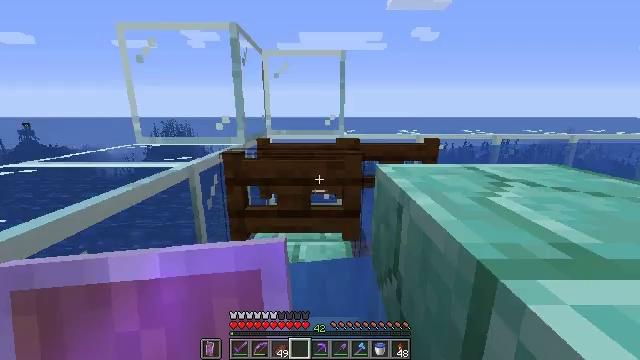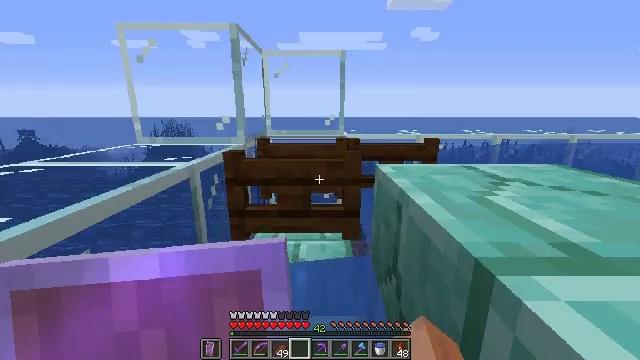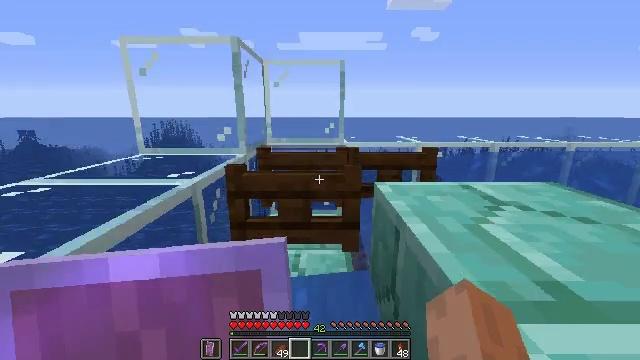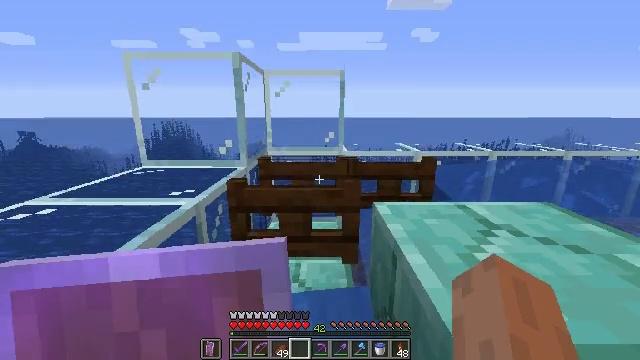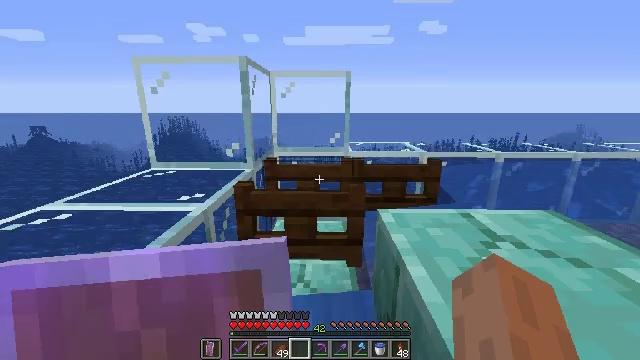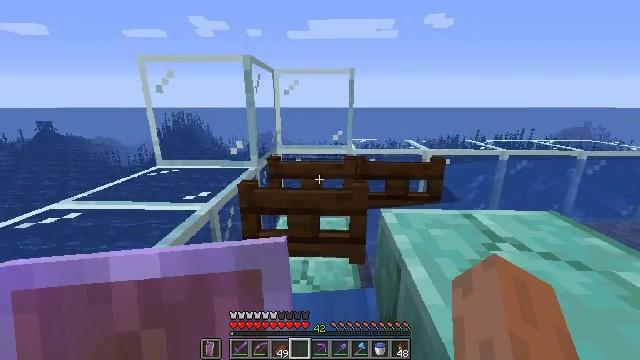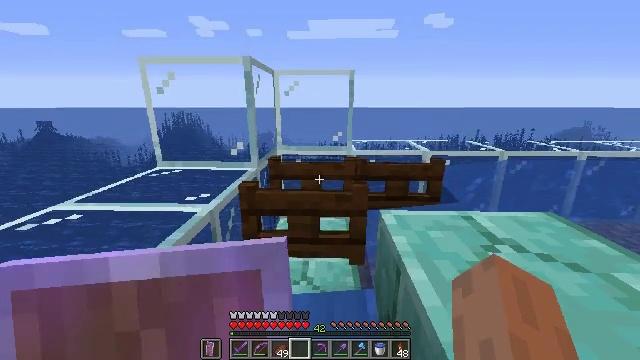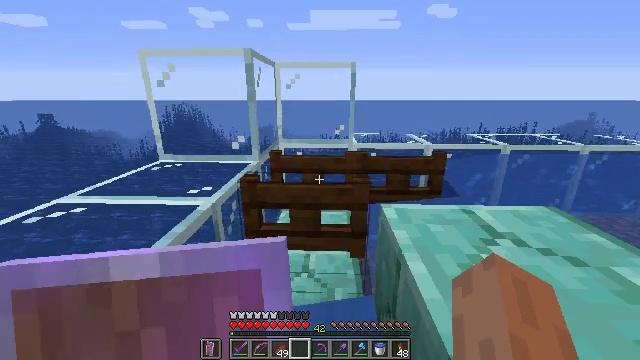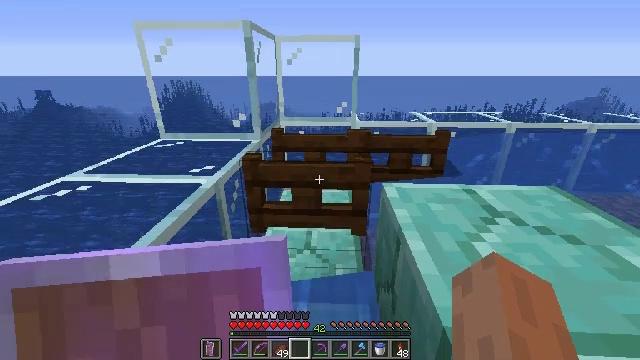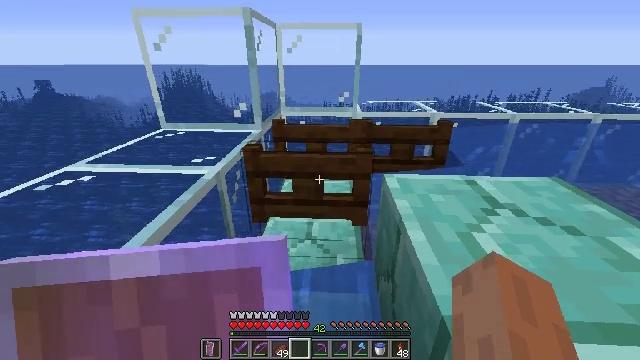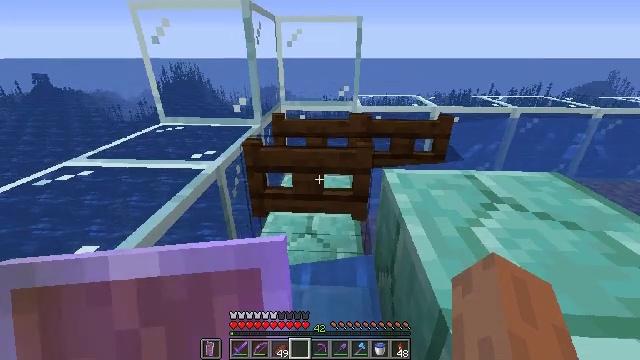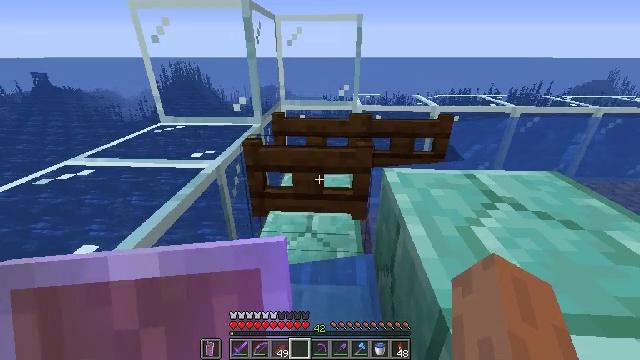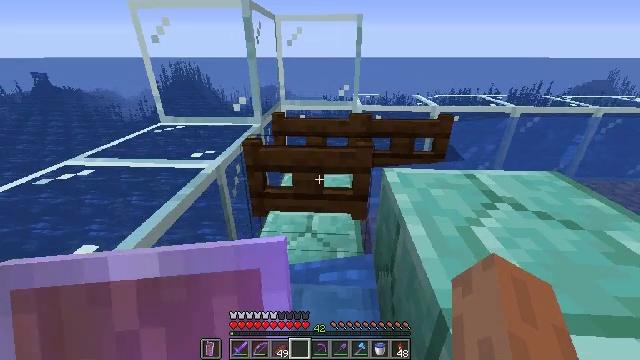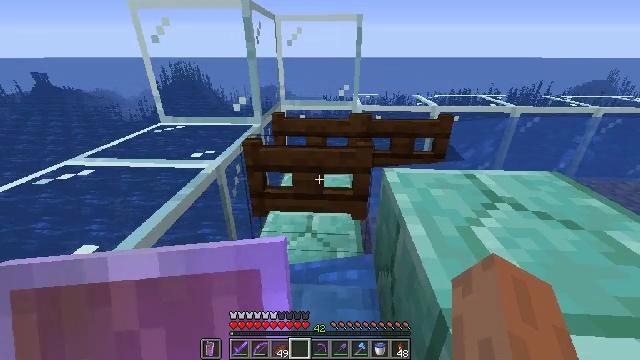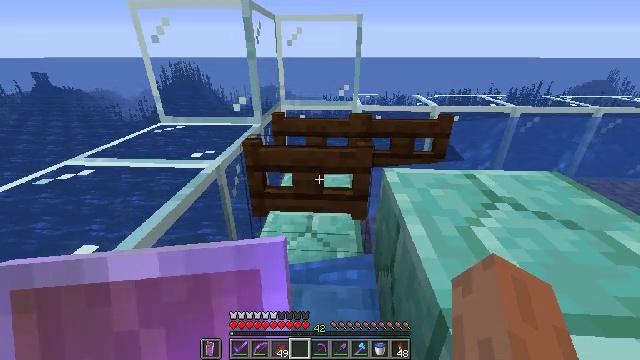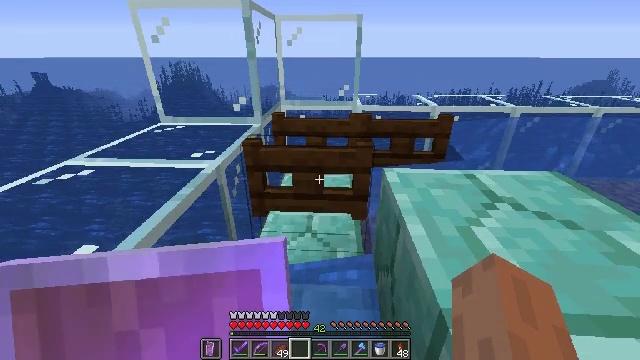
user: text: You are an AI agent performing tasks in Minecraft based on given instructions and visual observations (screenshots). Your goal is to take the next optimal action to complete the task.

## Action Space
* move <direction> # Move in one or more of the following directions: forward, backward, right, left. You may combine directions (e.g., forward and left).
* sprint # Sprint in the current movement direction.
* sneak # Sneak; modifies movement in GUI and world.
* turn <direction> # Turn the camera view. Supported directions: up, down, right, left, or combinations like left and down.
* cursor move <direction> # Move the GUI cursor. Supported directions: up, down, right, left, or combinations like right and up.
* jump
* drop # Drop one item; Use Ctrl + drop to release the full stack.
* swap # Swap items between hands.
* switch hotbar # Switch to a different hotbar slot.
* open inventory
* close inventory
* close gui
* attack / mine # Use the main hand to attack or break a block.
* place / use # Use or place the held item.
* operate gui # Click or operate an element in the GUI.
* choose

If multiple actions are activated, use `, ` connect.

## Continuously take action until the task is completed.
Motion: motion action
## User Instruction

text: Attack the dark oak fence gate to collect it.
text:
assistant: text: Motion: no_op
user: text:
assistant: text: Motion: no_op
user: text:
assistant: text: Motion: no_op
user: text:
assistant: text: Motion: turn left and down
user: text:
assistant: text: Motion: turn down
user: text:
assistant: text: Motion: no_op
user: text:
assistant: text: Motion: turn down
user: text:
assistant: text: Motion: turn down
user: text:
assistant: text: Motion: turn down
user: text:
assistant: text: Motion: turn down
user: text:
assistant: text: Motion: no_op
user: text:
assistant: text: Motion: no_op
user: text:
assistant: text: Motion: no_op
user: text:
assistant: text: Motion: no_op
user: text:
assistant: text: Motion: no_op
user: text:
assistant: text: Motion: no_op
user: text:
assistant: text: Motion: use / place
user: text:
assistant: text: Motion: use / place
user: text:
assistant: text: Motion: use / place
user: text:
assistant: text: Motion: no_op
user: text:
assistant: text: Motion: move forward
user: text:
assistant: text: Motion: move forward
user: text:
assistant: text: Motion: move forward
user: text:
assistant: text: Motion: move forward
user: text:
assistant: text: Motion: move forward
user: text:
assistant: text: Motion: no_op
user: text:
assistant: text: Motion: no_op
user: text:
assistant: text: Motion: no_op
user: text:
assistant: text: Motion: no_op
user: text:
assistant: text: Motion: no_op